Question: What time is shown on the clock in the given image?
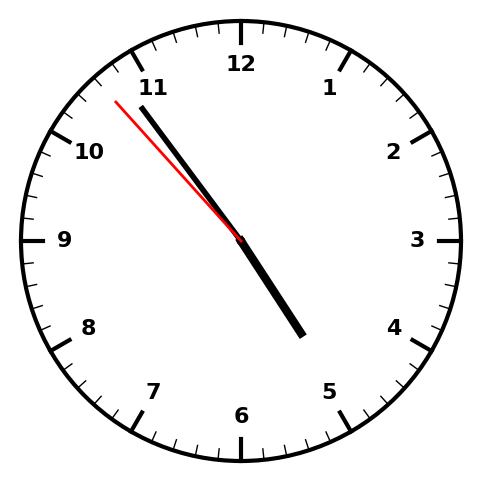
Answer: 04:53:53